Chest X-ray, PA view. Patient: 48 years old, sex F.
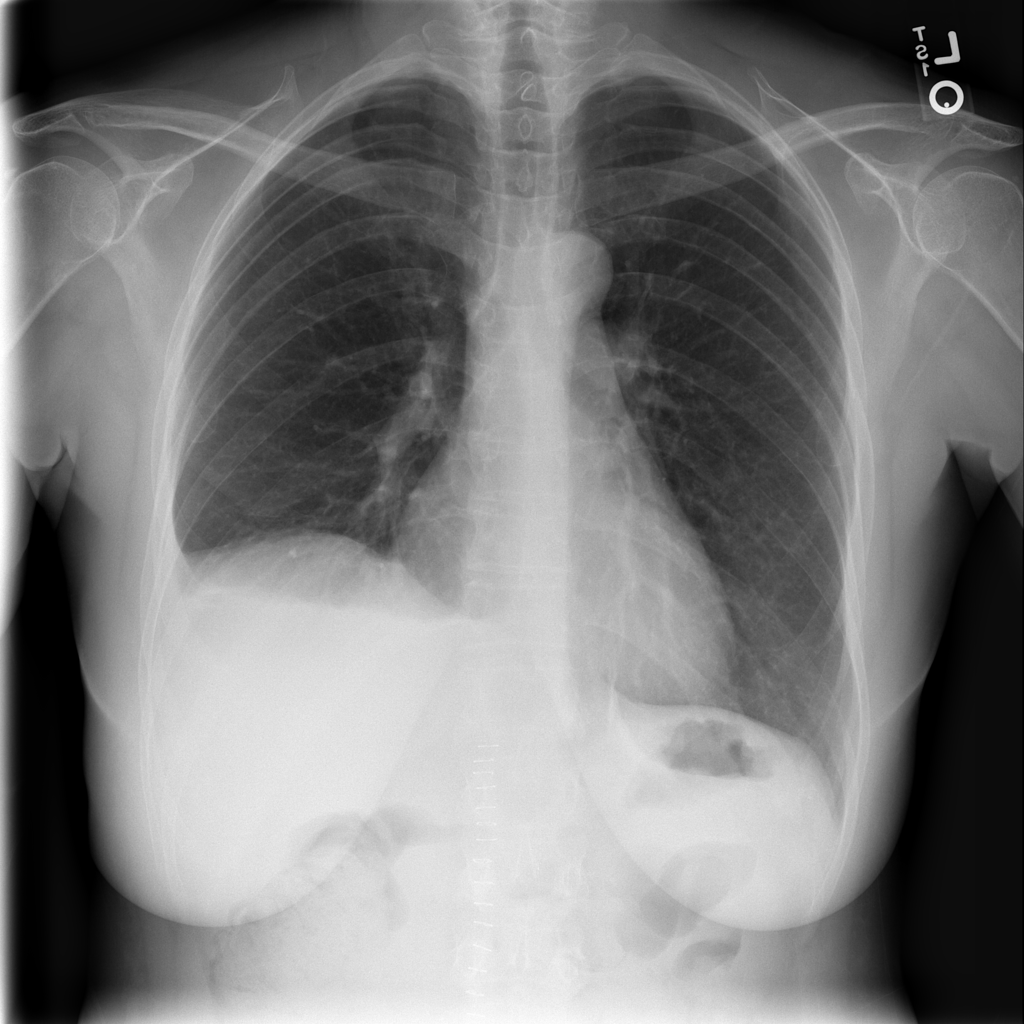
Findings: Effusion